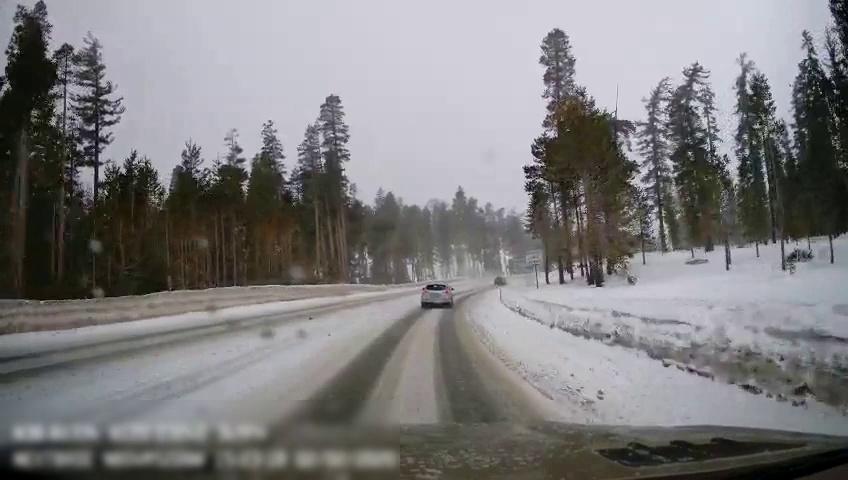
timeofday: Day
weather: Snowy
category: Drivable Space
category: Vehicles | SUV
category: Traffic | Signs